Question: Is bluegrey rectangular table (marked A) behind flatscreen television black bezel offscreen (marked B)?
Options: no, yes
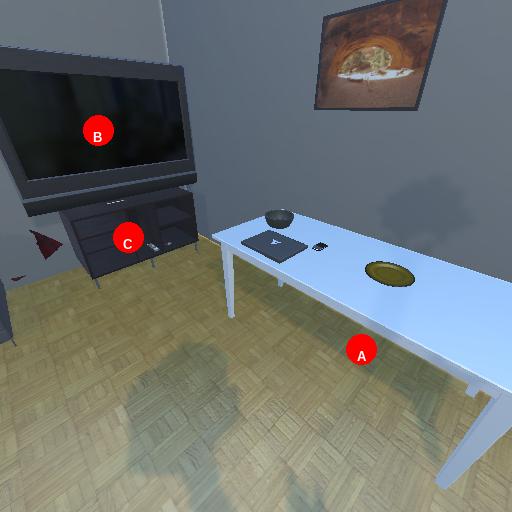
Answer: no